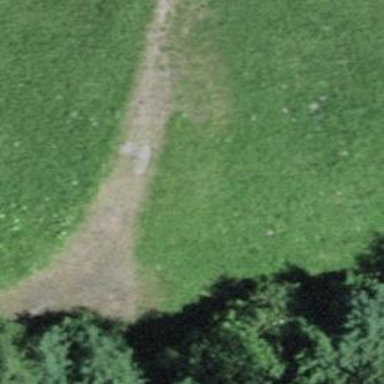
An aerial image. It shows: Path.